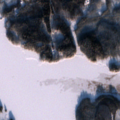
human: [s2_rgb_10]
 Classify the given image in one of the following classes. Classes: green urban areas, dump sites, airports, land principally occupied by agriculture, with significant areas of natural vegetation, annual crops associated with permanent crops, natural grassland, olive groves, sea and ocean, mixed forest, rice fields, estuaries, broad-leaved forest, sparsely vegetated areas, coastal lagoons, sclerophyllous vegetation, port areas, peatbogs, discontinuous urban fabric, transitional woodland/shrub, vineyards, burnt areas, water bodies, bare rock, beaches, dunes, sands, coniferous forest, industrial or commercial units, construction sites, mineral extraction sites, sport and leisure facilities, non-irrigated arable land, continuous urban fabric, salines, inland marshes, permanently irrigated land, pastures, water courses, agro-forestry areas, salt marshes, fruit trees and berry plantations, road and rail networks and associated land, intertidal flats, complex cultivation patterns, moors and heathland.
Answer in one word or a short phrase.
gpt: coniferous forest, mixed forest, water bodies